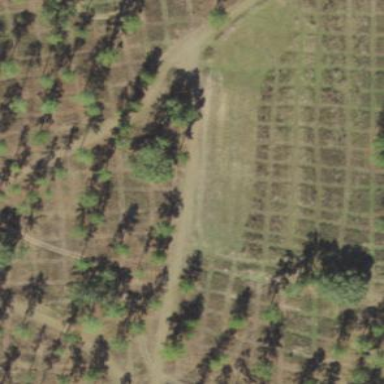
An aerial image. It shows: Orchard.